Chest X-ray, PA view. Patient: 52 years old, sex M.
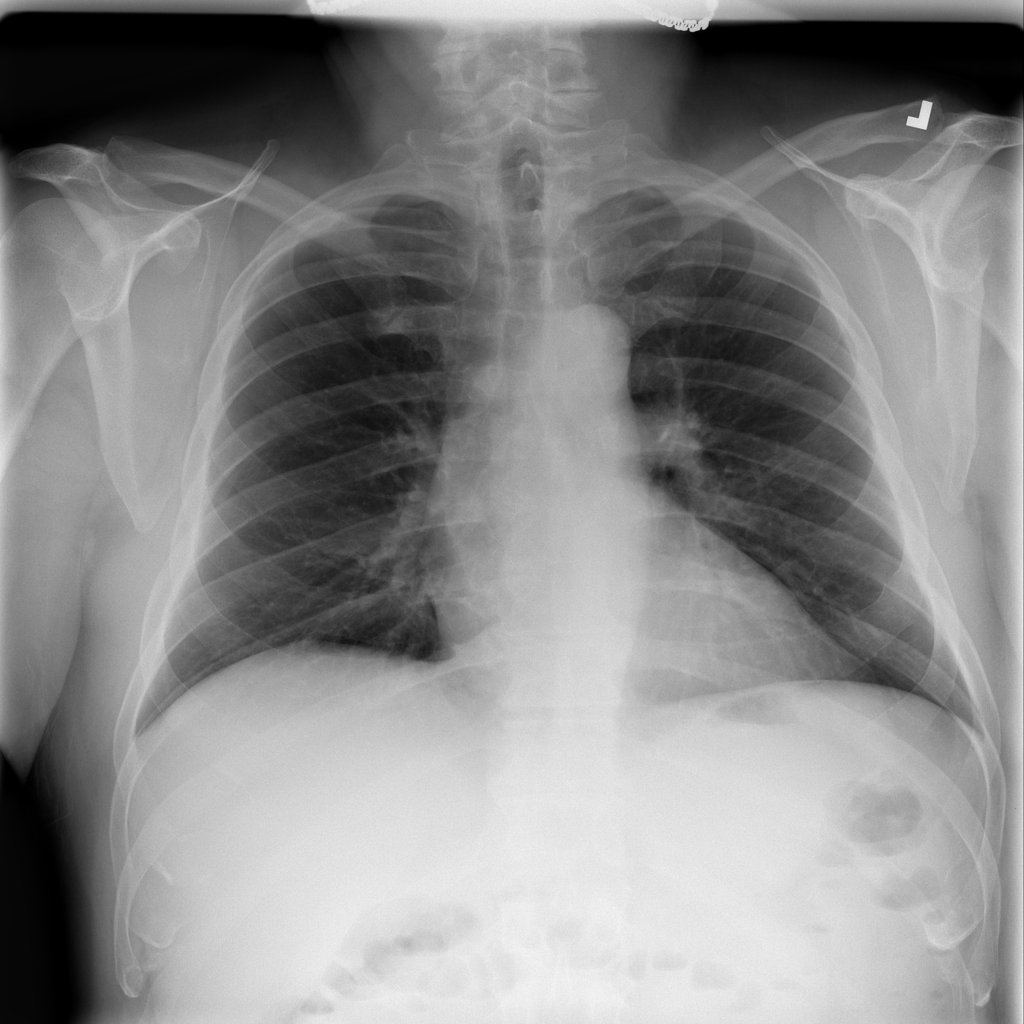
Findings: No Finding